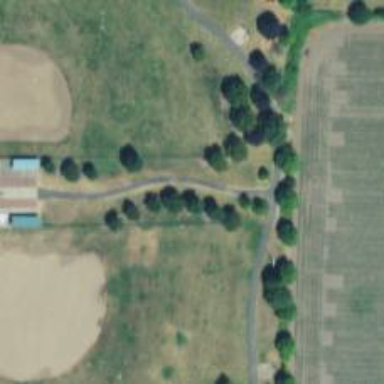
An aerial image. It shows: Footway through park.